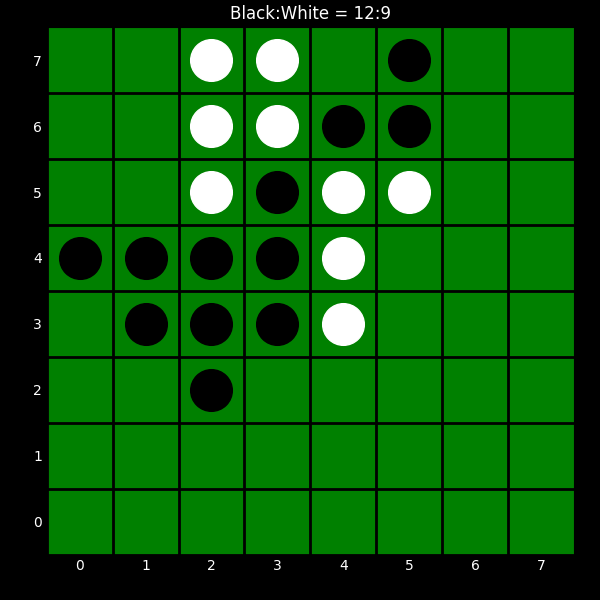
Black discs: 12
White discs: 9